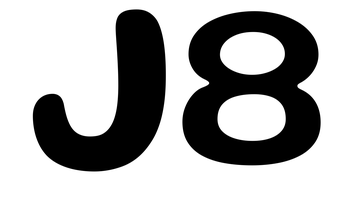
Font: Gluten_Medium